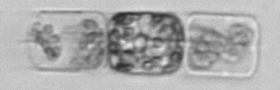
Label: Lauderia_annulata